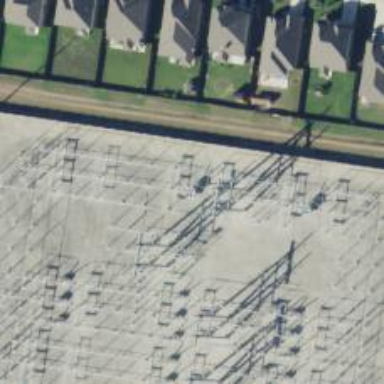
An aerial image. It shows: Switch used for power control.